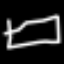
Label: square